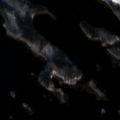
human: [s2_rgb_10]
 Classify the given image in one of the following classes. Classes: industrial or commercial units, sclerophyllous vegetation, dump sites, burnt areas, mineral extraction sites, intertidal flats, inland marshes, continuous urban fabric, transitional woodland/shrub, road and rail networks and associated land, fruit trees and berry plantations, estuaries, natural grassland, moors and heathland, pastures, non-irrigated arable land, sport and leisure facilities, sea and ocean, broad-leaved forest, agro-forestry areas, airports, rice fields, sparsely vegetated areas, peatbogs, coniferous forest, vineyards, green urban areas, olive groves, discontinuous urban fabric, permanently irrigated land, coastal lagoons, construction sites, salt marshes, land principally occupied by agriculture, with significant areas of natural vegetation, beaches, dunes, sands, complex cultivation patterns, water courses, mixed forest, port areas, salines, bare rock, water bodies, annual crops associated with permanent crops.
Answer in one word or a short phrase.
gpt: mixed forest, transitional woodland/shrub, water bodies